Question:
Chrome dev tools is showing Uncaught SyntaxError: Unexpected token import after
deploying my web app with webpack. It is happening in app.blundle.js, polyfills.bundle.js, vendor.bundle.js too. As an example line import { platformBrowserDynamic } from '@angular/platform-browser. at:
app.blundle.js
'''
webpackJsonp([0],[
/* 0 */
/*!*****************************!* !*** ./angular2App/boot.ts ***!
\*****************************/
/***/ function(module, exports) {
import { platformBrowserDynamic } from '@angular/platform-browser-dynamic';
import { AppModule } from './app/app.module';
platformBrowserDynamic().bootstrapModule(AppModule);
/***/ }
]);
//# sourceMappingURL=app.bundle.js.map
'''
webpack.config.js
'''
module: {
loaders: [
{
test: /\.js$/,
exclude: /(node_modules\/(?!(@angular\/common\/src\/facade\/.+))|bower_components)/,
loader: 'babel',
query: {
presets: ['es2015']
}
},
...
'''
Gulpfile
'''
gulp.task('app', ['app_clean'], function (cb) {
pump([
gulp.src(srcPaths.app),
gp_sourcemaps.init(),
gp_typescript(require('./tsconfig.json').compilerOptions),
gp_uglify({mangle:false}).on('error', gutil.log),
gp_sourcemaps.write('/'),
gulp.dest(destPaths.app)
],
cb
);
});
// Delete wwwroot/app contents
gulp.task('app_clean', function () {
return gulp.src(destPaths.app + "*", { read: false })
.pipe(gp_clean({ force: true }));
});
// Delete wwwroot/app contents
gulp.task('app_clean', function () {
return gulp.src(destPaths.app + "*", { read: false })
.pipe(gp_clean({ force: true }));
});
gulp.task('webpack', function (done) {
webpack(config).run(onBuild(done));
});
function onBuild(done) {
return function (err, stats) {
if (err) {
gutil.log('Error', err);
if (done) {
done();
}
}
else {
Object.keys(stats.compilation.assets).forEach(function (key) {
gutil.log('(+)Webpack:'+key);
});
gutil.log('(-)Webpack: '+stats.compilation.name);
if (done) {
done();
}
}
}
}
// Watch specified files and define what to do upon file changes
gulp.task('watch', function () {
//gulp.watch([srcPaths.app, srcPaths.js], ['app', 'js']);
gulp.watch([srcPaths.app, srcPaths.js], ['app', 'webpack']);
});
// Define the default task so it will launch all other tasks
//gulp.task('default', ['app', 'js', 'watch']);
gulp.task('default', ['app', 'webpack', 'watch']);
'''
Gulp will run webpack and also deploy app code too. For debugging purposes. I read your additional information and webpack has a plugin to minify JS too. My question is am I in the correct way? Or webpack can also deploy app code too for debugging purposes?
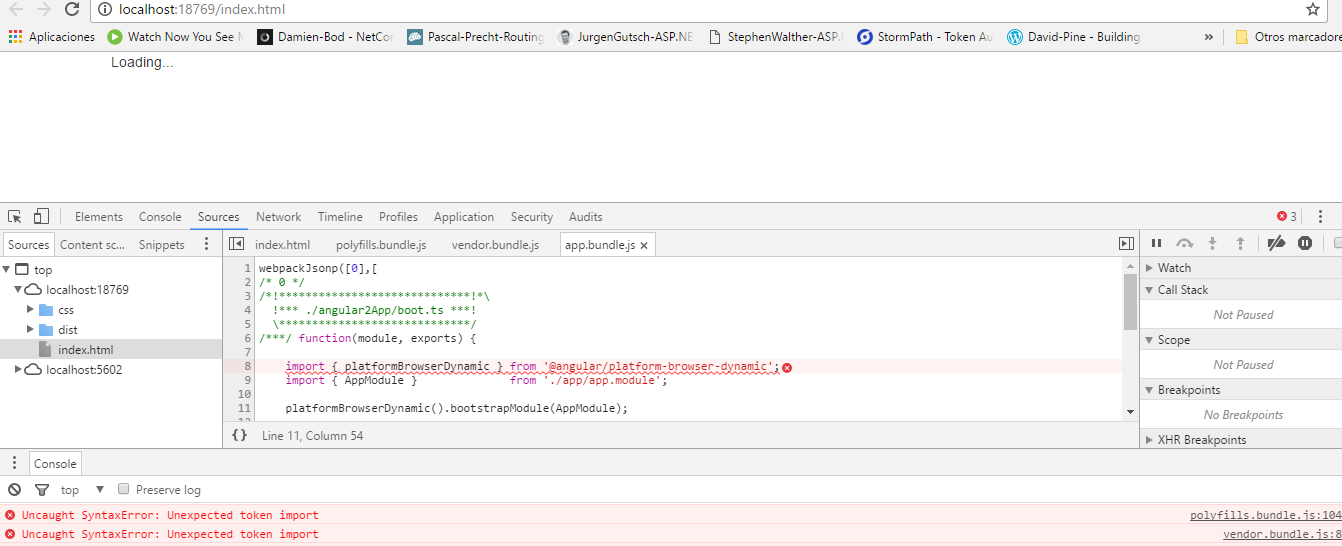
Answer: You are using babel for compiling. Angular2 is written in typescript. You need to use ts-loader or awesome-typescript-loader for bundle your application.
in your webpack.config
'''
{ test: /\.ts$/,
loaders: ["awesome-typescript-loader"]
}
'''
Note:- browser don't understand typescript and it's syntax. you need to compile it to JavaScript before you can deliver it to browser. You also need some more configuration for make it work. you need a tsconfig.json to tell webpack how to compile your ts modules.
tsconfig.json
'''
{
"compilerOptions": {
"module": "commonjs",
"noImplicitAny": false,
"removeComments": true,
"preserveConstEnums": true,
"sourceMap": true,
"target": "es5",
"experimentalDecorators": true,
"allowJs": false,
"allowUnreachableCode": false,
"allowUnusedLabels": false,
"suppressImplicitAnyIndexErrors": true,
"emitDecoratorMetadata": true
}
}
'''
<URL>